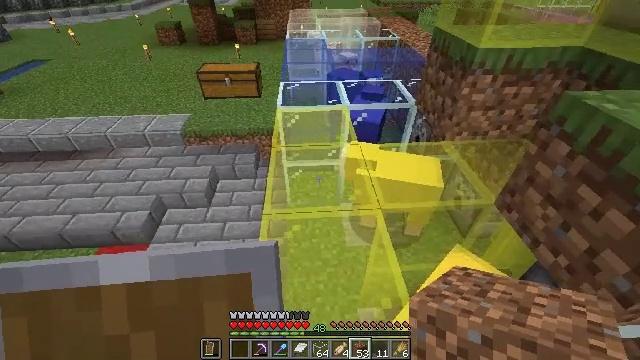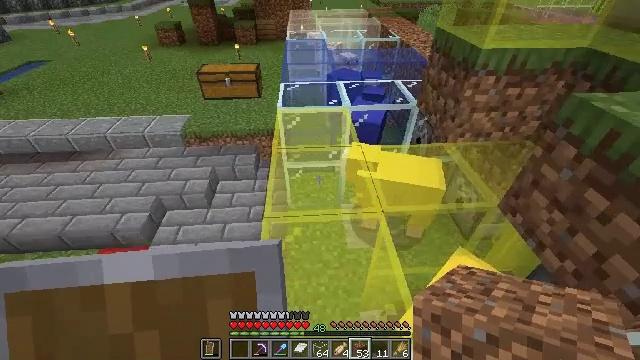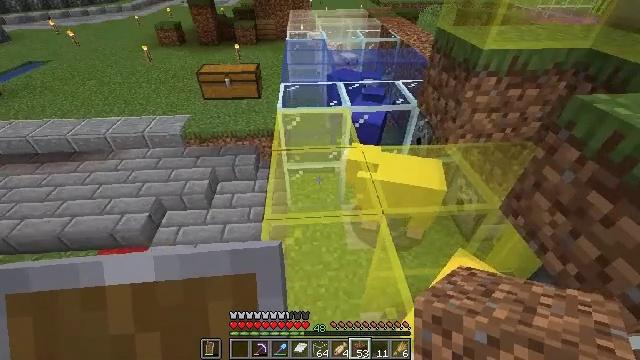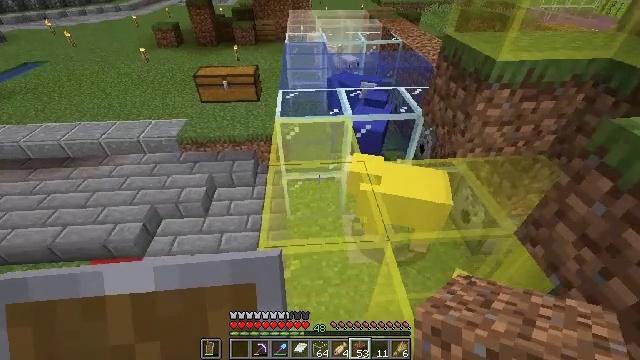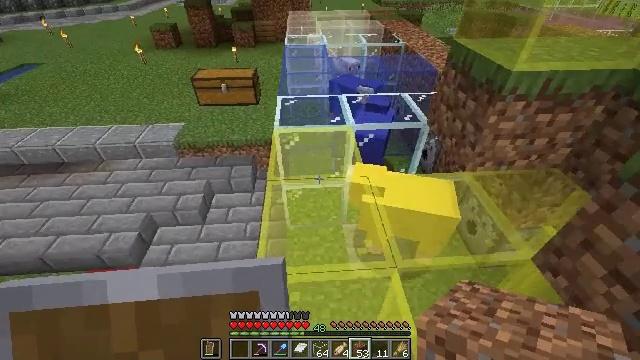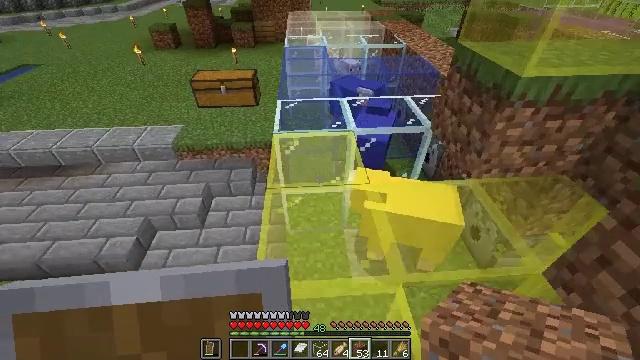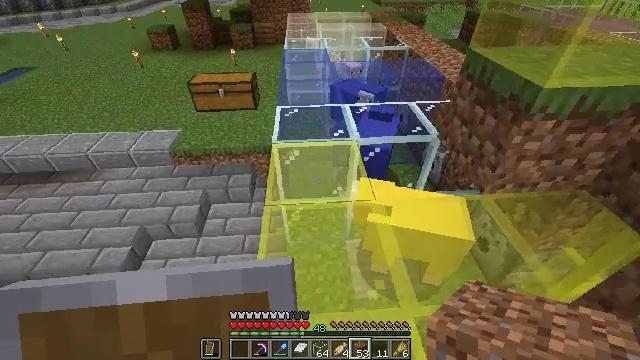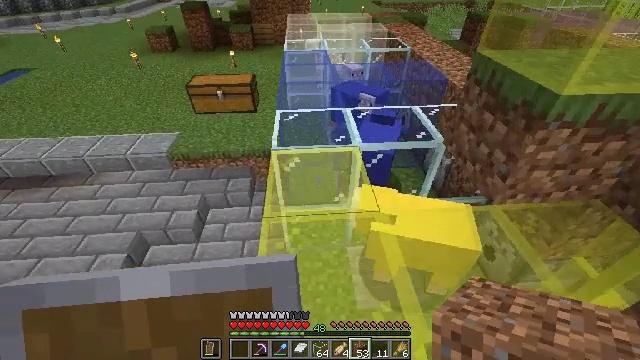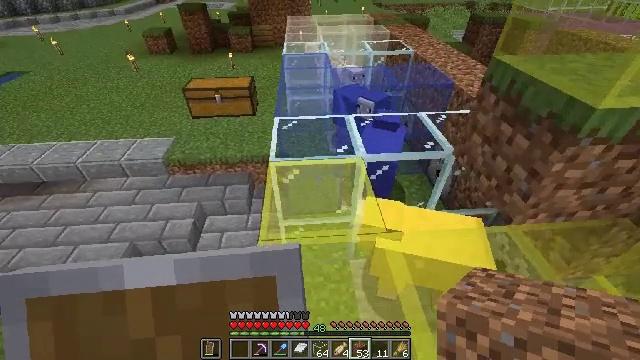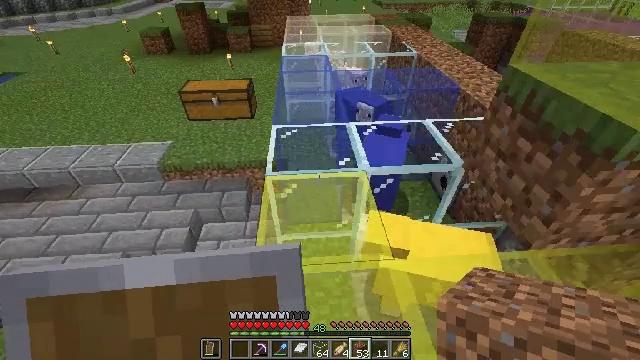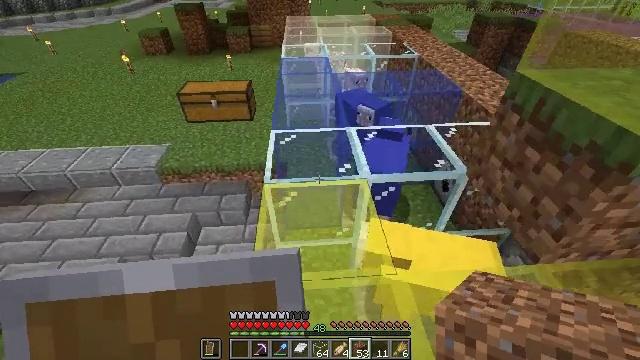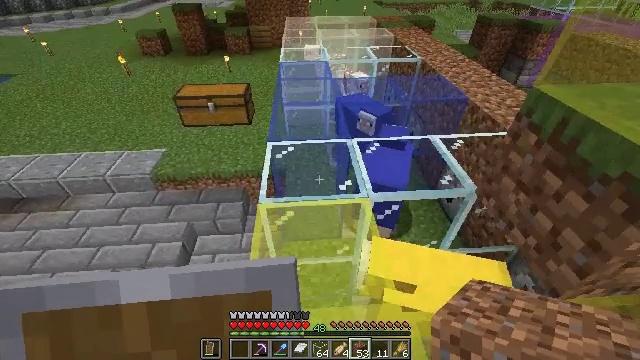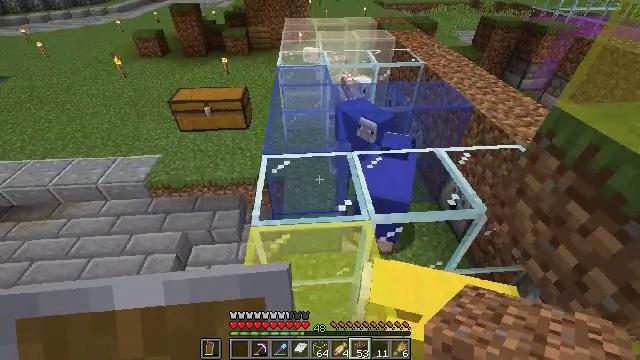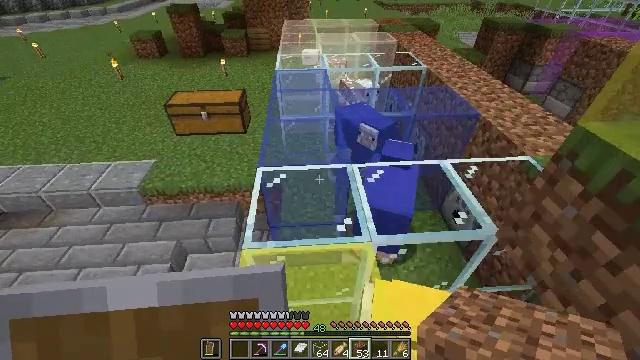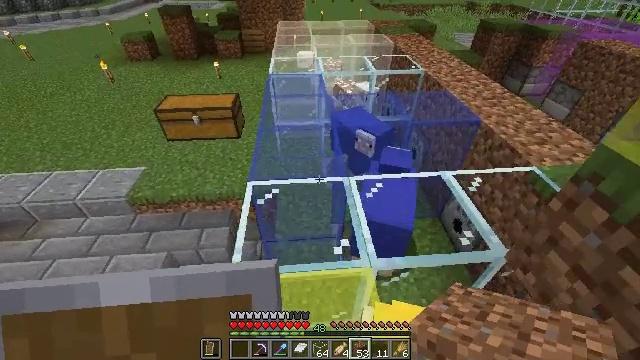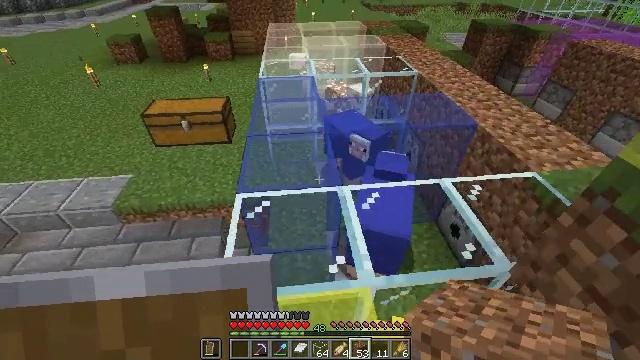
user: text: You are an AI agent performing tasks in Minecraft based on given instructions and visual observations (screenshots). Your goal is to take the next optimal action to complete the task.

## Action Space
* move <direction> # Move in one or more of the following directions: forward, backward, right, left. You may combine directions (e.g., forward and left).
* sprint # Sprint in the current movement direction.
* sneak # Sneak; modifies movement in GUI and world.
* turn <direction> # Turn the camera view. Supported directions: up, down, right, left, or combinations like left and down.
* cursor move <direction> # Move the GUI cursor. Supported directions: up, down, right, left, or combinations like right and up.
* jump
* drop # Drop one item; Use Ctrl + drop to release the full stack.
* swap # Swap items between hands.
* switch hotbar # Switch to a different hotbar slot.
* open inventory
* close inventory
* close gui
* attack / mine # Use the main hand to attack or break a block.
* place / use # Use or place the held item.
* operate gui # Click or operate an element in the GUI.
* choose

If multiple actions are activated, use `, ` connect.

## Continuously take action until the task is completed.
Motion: motion action
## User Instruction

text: Craft red stained glass with the crafting table.
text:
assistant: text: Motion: no_op
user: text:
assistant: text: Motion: move forward
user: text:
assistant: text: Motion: move forward
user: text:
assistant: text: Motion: move forward
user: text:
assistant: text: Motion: move forward
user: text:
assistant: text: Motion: move forward
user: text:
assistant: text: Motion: move forward
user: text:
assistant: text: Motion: move forward
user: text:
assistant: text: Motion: move forward
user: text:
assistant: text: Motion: move forward
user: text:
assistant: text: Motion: move forward
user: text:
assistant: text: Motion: move forward
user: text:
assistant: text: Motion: move forward
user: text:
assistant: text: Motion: move forward
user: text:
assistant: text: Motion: move forward, turn right
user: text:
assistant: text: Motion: move forward, turn right
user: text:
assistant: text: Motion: move forward, turn right
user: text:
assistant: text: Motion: move forward
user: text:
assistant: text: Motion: move forward
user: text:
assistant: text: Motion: move forward
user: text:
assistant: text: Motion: move forward and move left, turn right
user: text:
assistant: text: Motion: move forward and move left, turn right
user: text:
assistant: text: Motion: move forward and move left, turn right
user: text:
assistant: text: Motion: move forward and move left, turn right
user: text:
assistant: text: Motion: move forward and move left, turn right
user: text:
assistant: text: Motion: move forward and move left, turn right
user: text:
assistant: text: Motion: move forward and move left, turn right
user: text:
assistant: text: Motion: move forward and move left, turn right
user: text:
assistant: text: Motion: move forward and move left, turn right
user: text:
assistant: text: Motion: move forward, turn right